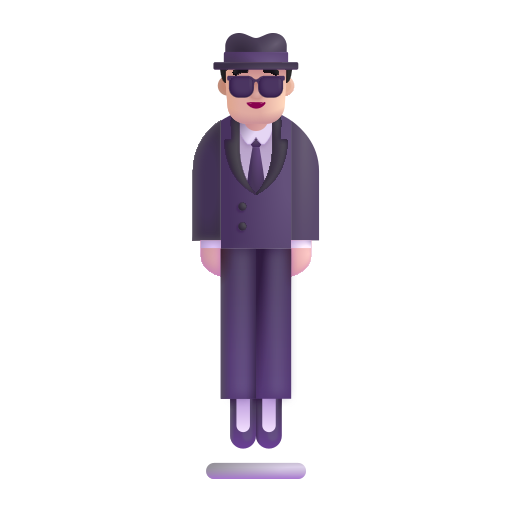
person in suit levitating color light